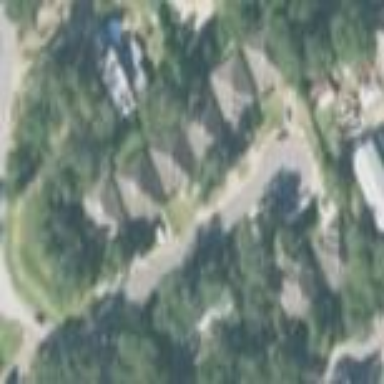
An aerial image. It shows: Residential area composed of single-family homes.